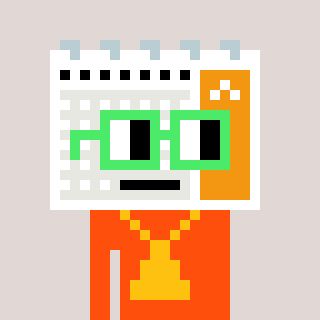
a pixel art character with square light green glasses, a calendar-shaped head and a orange-colored body on a warm background